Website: bh-photo
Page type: address-validator
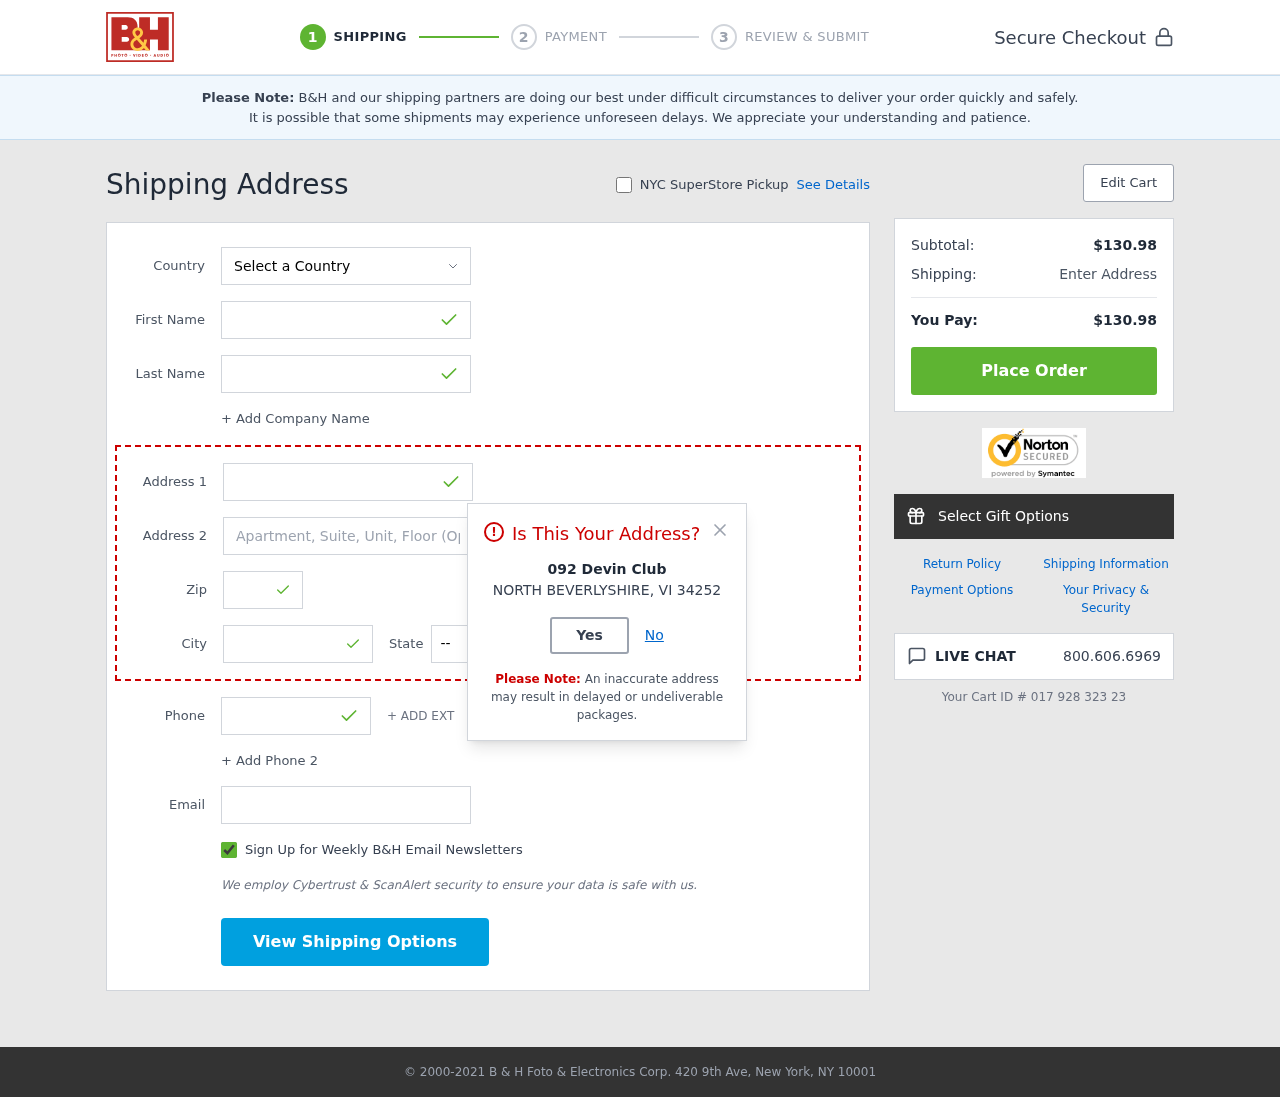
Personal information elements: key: PII_CITY
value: North Beverlyshire
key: PII_COUNTRY
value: United States
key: PII_EMAIL
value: melissa_pugh@hotmail.com
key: PII_FIRSTNAME
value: Melissa
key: PII_LASTNAME
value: Pugh
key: PII_PHONE
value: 2869853691
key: PII_POSTCODE
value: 34252
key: PII_STATE_ABBR
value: VI
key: PII_STREET
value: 092 Devin Club
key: PII_CITY_MODAL
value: NORTH BEVERLYSHIRE
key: PII_STATE
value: VI
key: PII_POSTCODE_FULL
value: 34252
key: PII_POSTCODE_NUMERIC
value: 34252
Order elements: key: ORDER_SUBTOTAL
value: $130.98
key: ORDER_TOTAL
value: $130.98
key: ORDER_ID
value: Your Cart ID # 017 928 323 23